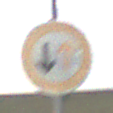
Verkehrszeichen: VorrangDesGegenverkehrs
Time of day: Night
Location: Outdoor (Nature)
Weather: Overcast
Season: NotSpecified
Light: Artificial